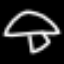
Label: mushroom